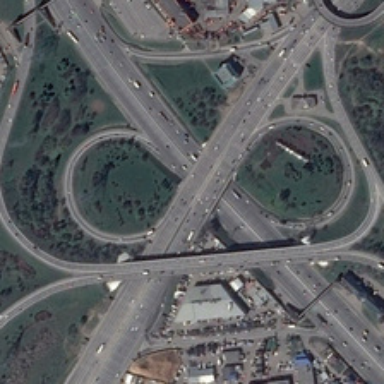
Many green trees and buildings are near a viaduct .